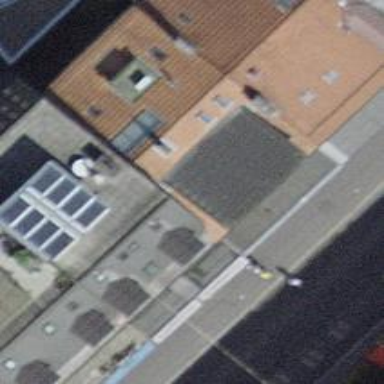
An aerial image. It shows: Clothing store.